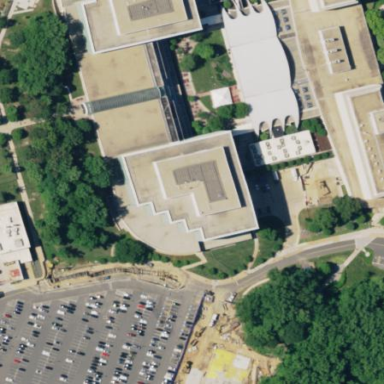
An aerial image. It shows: Part of building.